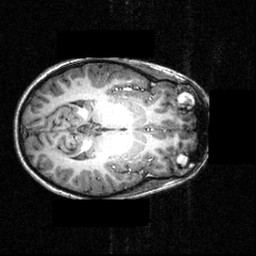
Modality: T1w
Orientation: axial
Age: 23
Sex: female
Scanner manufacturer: siemens
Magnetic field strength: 3.951 T
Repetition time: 1.5 s
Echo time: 0.00335 s